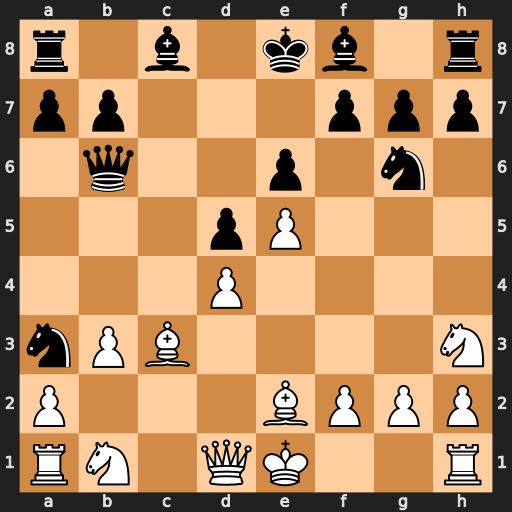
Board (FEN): r1b1kb1r/pp3ppp/1q2p1n1/3pP3/3P4/nPB4N/P3BPPP/RN1QK2R
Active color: w
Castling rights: KQkq
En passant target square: -
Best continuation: Nxa3 Bxa3 b4